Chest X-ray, PA view. Patient: 67 years old, sex M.
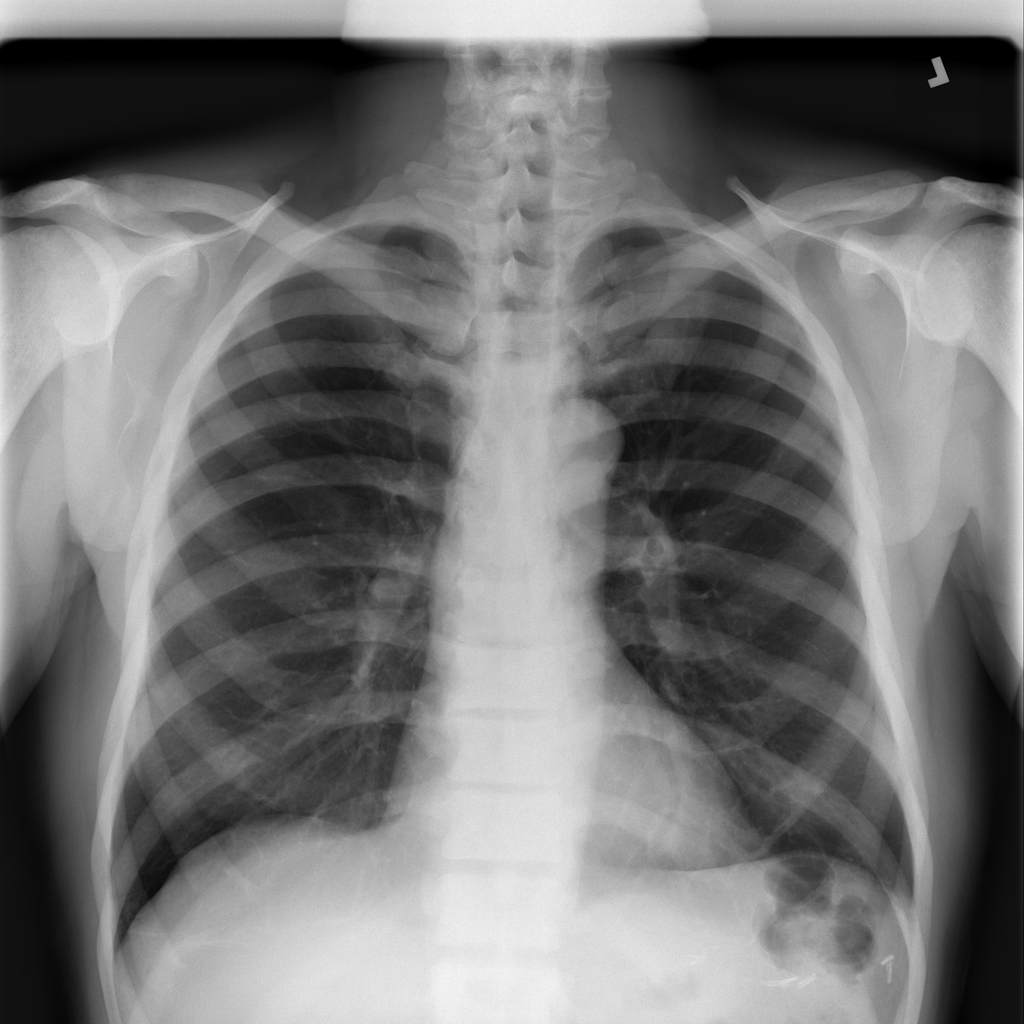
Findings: Fibrosis